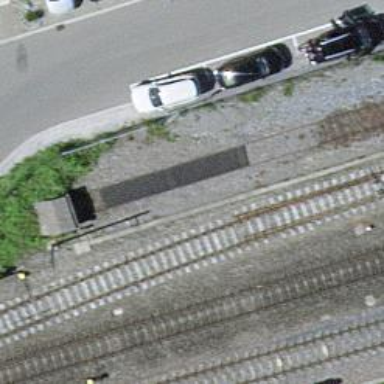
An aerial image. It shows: Single-track railway siding.